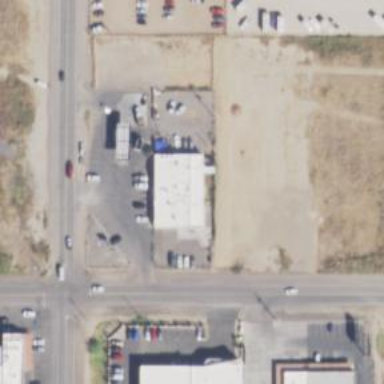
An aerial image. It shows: Convenience shop.